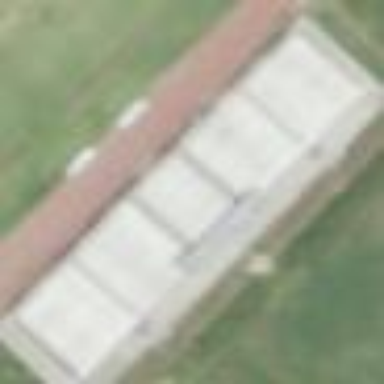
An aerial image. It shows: Bleachers on leisure land.